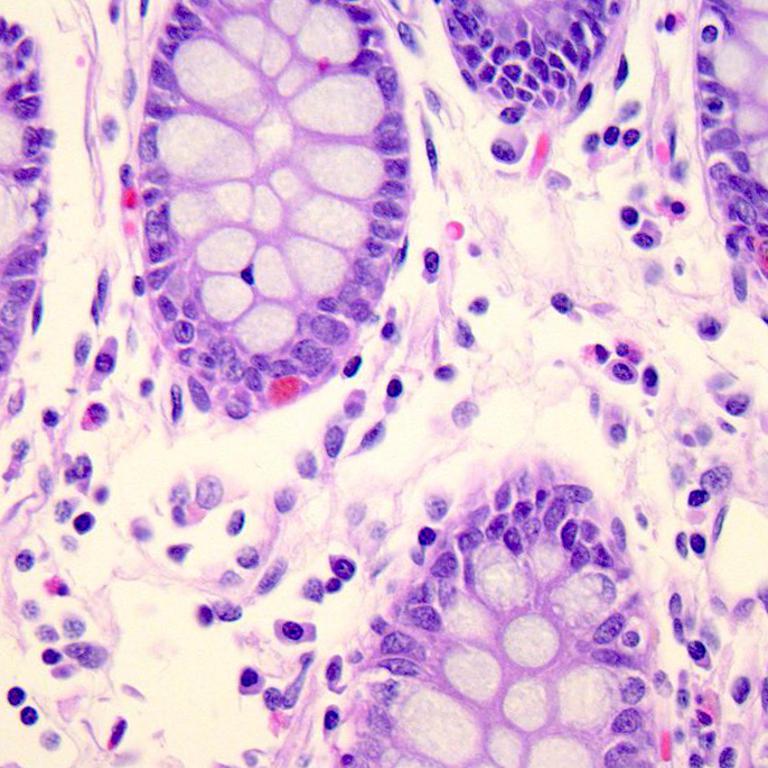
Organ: colon
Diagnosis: benign